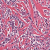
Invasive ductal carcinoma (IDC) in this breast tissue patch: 1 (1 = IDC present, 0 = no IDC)